Question: I have put together a contact form at:
<URL>
I've added a click to add text field function to the form, but I'm having trouble printing the array to the body of an email.
Here's the PHP:
'''
$Guest_Name = Trim(stripslashes($_POST['Guest_Name']));
$Guest_Role = Trim(stripslashes($_POST['Guest_Role']));
'''
Including this to print to the body of the email.
'''
$Body .= "Guest_Name: ";
$Body .= $Guest_Name;
$Body .= "
";
$Body .= "Guest_Role: ";
$Body .= $Guest_Role;
$Body .= "
";
'''
And finally, here is the array:

I hope it's all easy to understand and I hope I have not been too vague.
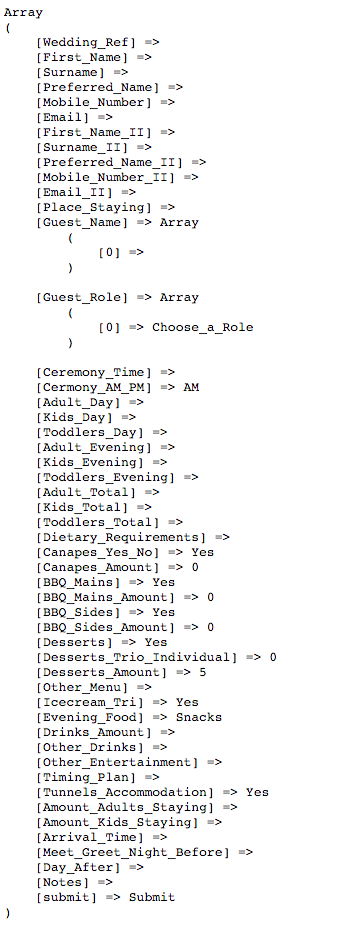
Answer: Guest_Role and Guest_Name are not strings, they're arrays. In your first bit of code when you reference the $_POST array with the key you're returning an array and trying to concatenate it to $Body which won't work. Try this.
'''
$Body .= "Guest_Name: ";
$Body .= $Guest_Name[0];
$Body .= "
";
$Body .= "Guest_Role: ";
$Body .= $Guest_Role[0];
$Body .= "
";
'''
Notice you're referencing them as arrays with a key of 0. With the screenshot of your print_r above, name will return null (or blank) and role will return "Choose_a_Role".
I'm not sure why they're arrays but if you have multiple guest names with roles and want them all concatenated into $Body you'll have to loop through the array and apply each value.
'''
foreach ($Guest_Name as $name) {
$Body .= "Guest Name: {$name}";
}
foreach ($Guest_Role as $role) {
$Body .= "Guest Role: {$role}";
}
'''